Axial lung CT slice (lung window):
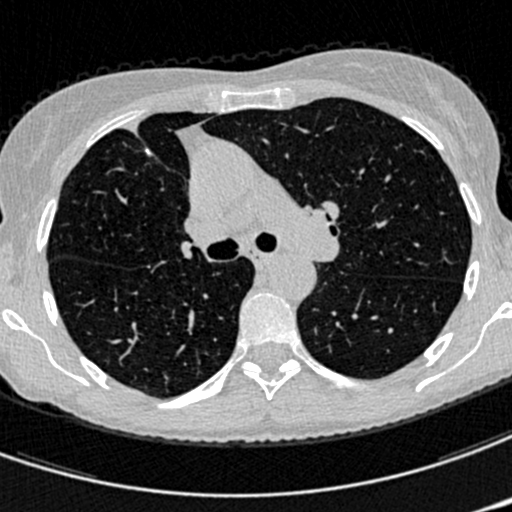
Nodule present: no